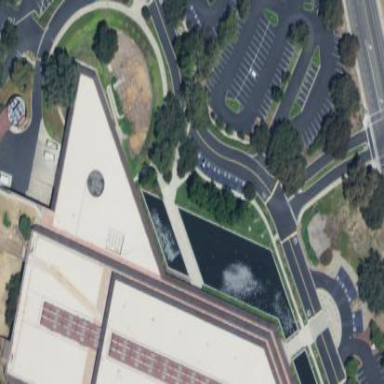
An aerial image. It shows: Beautiful fountain.